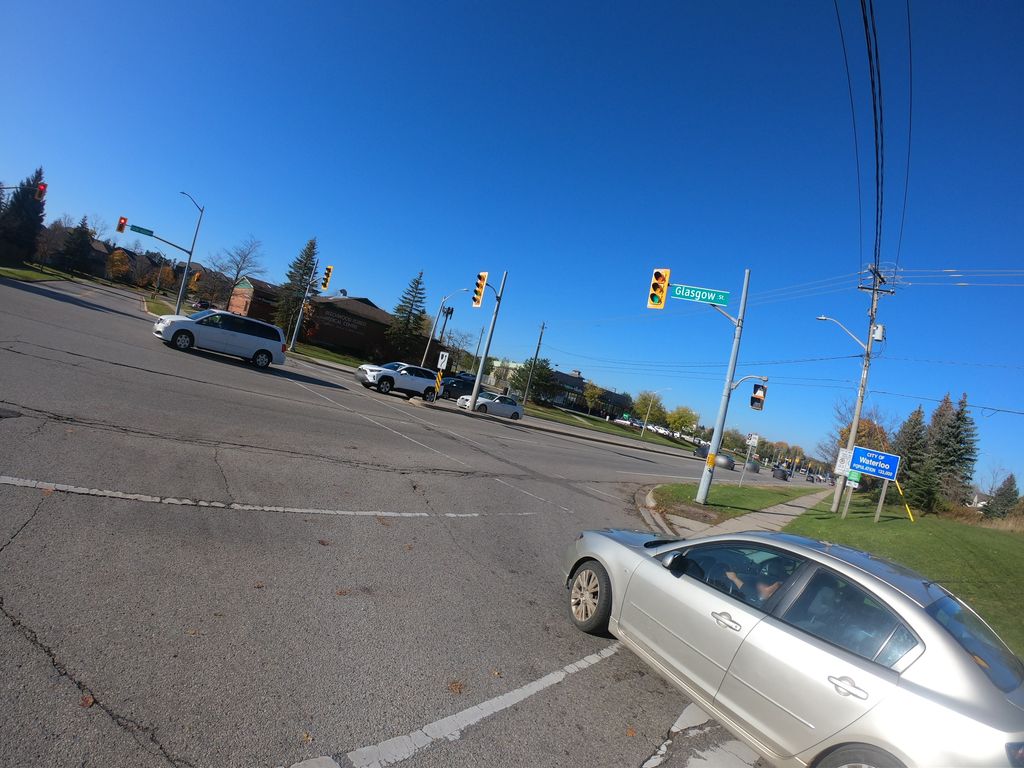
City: kitchener-waterloo